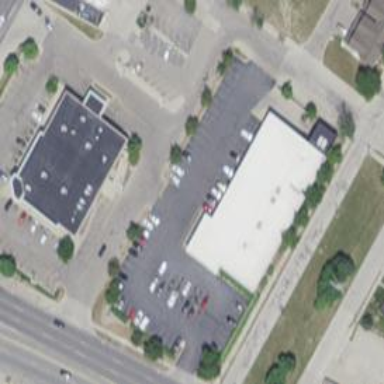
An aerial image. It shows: Supermarket building.